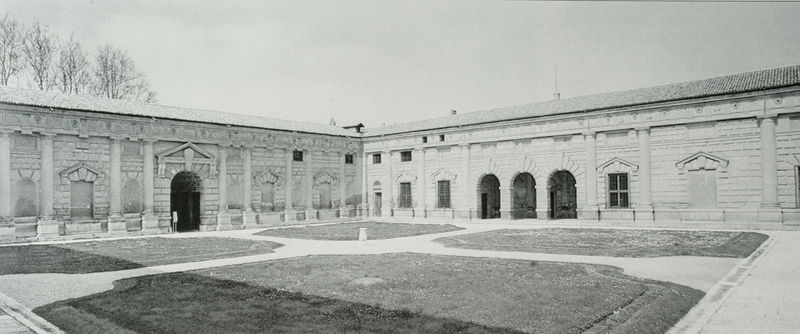
Titel: Ehrenhof
Künstler: Giulio Romano
Standort: Mantua
Institution: Palazzo Te
Schlagwörter: baum, flügel, gestein, himmel, schatten, weiß, bäume, dreieck, grün, menschen, fenster, grau, hell, licht, pfeiler, schwarz, säule, säulen, tür, anlage, dach, gebäude, gras, haus, park, rasen, schloss, weg, wiese, architektur, sockel, stein, sonne, wege, boden, renaissance, anhöhe, garten, ecke, bogen, fassade, italien, giebel, mauer, kahl, hof, winter, platz, pilaster, material, detail, tor, foto, fotografie, photographie, bögen, eingang, eingänge, gang, innenhof, antike, burg, fensterrahmen, palast, palazzo, festung, schwarzweiß, architrav, arkaden, kapitelle, kapitell, photo, portal, rustika, tore, villa, sims, gesims, portale, mauern, antik, manierismus, beete, viereckig, blattlos, basis, vorlagen, fotographie, bepflanzung, geometrie, aufnahme, bau, kaserne, gibel, bauwerk, kreuzgang, attika, hofgarten, zentralbau, seitenflügel, torbögen, basen, säulenordnung, ordnung, rundgang, einstöckig, mantua, rustico, blendarkaden, zentralistisch, kastell, paradeplatz, fotografei, ohoto, rundsäulen, hofgang, 3, 4, palazzo del te, italienische villa, wegenetz, zentralperspejtive, quasdrat, torbügen